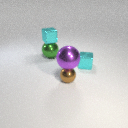
small brown metal sphere in front of small cyan metal cube